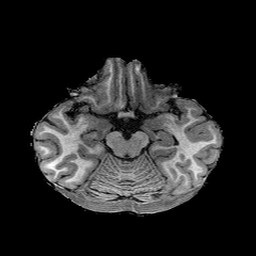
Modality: T1w
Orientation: coronal